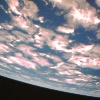
Label: cloud